Current action and preconditions to check: trajectory_clear

Your task: For each precondition in the list above, predict whether it will hold at this action.

Consider the current scene as observed from the mobile robot's camera, and analyze the predicted future states of all dynamic agents (e.g., people, animals, vehicles, or any moving entities) within the NEXT SECOND.

IMPORTANT: Only answer "very likely" if you are absolutely certain—based on strong, clear evidence—that a dynamic agent will violate the precondition in the predicted future state. Do NOT answer "very likely" for unlikely, ambiguous, or low-probability risks.

Ask yourself for each precondition: Is there a high probability, with clear and convincing evidence, that the predicted future states of any dynamic agent will interfere with the predicted future state of the currently executing action within the NEXT SECOND, causing that precondition to fail?

Assess the risk level based on these predictions. Use "likely" or "very likely" if motions create a clear risk of interference.

Use "neutral" or "improbable" if agents are nearby but their predicted paths are clearly diverging or non-conflicting.

Failure Risk Categories: "very improbable", "improbable", "neutral", "likely", "very likely"

Answer Format: Output ONLY the probability_of_failure value from these categories: "very improbable", "improbable", "neutral", "likely", "very likely"

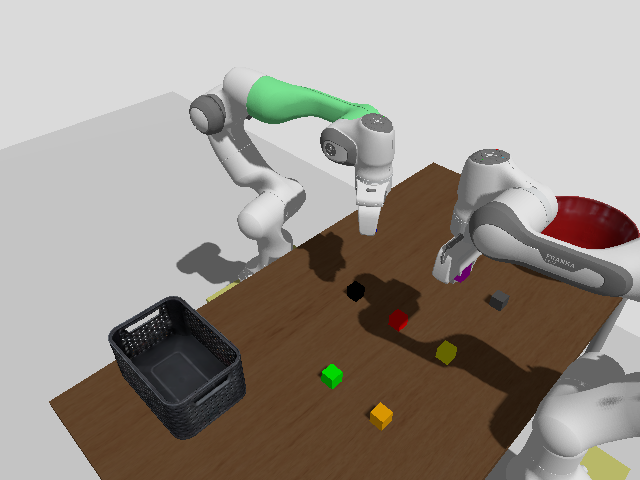

Answer: improbable